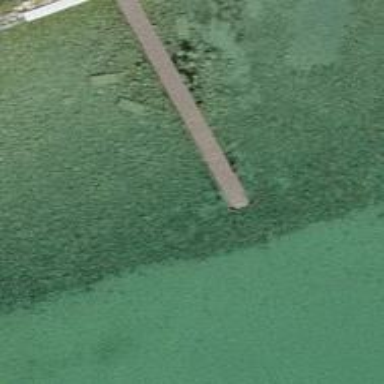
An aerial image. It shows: Man-made pier.